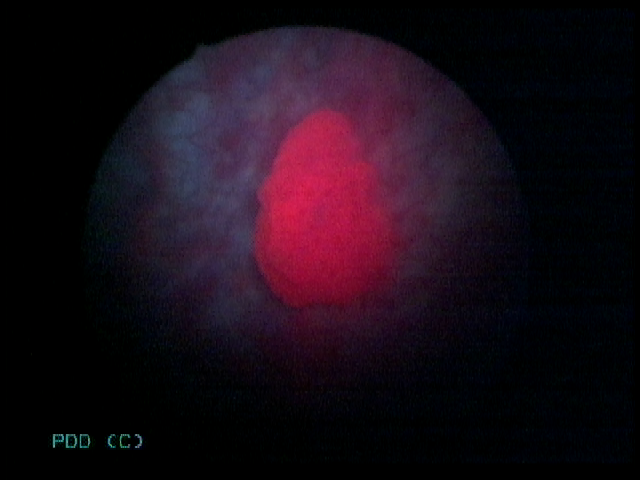
Modality: BLC
Class: Malignant
Subclass: LowGradePapillary
Lesion: Multifocal
Multifocal: 2 to 7
Stage: Ta
Morphology: Papillary
Bladder cancer association: Yes